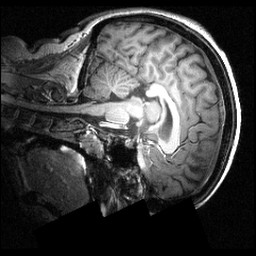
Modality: T1w
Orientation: sagittal
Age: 16
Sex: female
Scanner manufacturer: siemens
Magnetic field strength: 3.951 T
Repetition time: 1.5 s
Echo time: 0.00335 s